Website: crate-barrel
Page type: billing-address
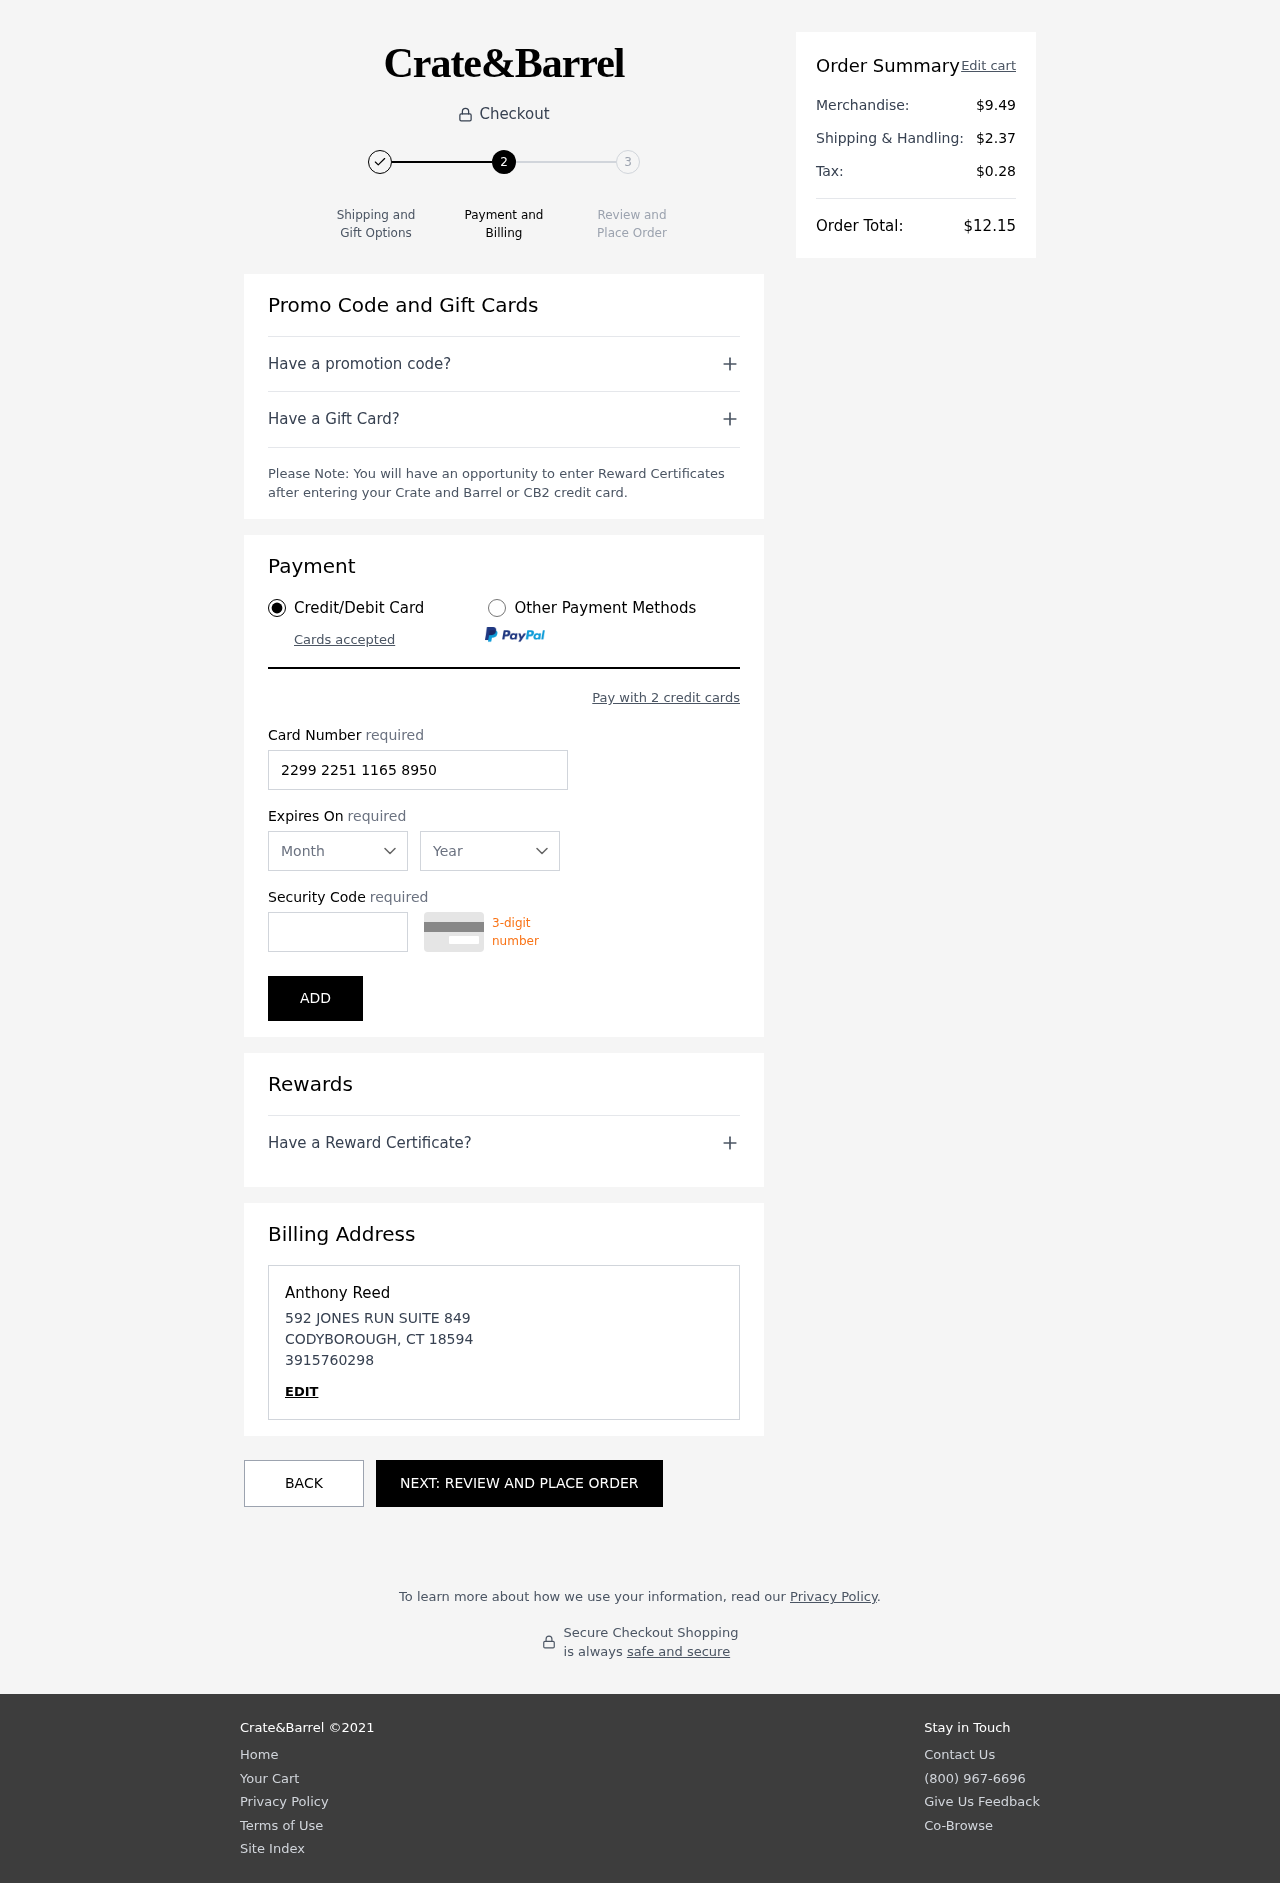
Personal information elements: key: PII_CARD_CVV
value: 270
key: PII_CARD_EXPIRY_MONTH
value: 04
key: PII_CARD_EXPIRY_YEAR
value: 26
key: PII_CARD_NUMBER
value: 2299 2251 1165 8950
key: PII_CITY
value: CODYBOROUGH
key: PII_FULLNAME
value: Anthony Reed
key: PII_PHONE
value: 3915760298
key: PII_POSTCODE
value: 18594
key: PII_STATE_ABBR
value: CT
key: PII_STREET
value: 592 JONES RUN SUITE 849
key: PII_FIRSTNAME
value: Anthony
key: PII_LASTNAME
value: Reed
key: PII_PHONE_LINE
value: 0298
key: PII_PHONE_SUFFIX
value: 0298
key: PII_POSTCODE_FULL
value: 18594
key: PII_PHONE2
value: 3915760298
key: PII_PHONE3
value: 3915760298
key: PII_FULLNAME2
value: Anthony Reed
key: PII_FULLNAME3
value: Anthony Reed
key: PII_FIRSTNAME2
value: Anthony
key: PII_FIRSTNAME3
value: Anthony
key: PII_LASTNAME2
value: Reed
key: PII_LASTNAME3
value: Reed
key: PII_FIRSTNAME_DERIVED
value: Anthony
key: PII_LASTNAME_DERIVED
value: Reed
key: PII_PHONE_NUMERIC
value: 3915760298
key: PII_POSTCODE_NUMERIC
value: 18594
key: PII_PHONE2_NUMERIC
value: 3915760298
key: PII_PHONE3_NUMERIC
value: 3915760298
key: PII_FULLNAME_DERIVED
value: Anthony Reed
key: PII_NAME_FULL_DERIVED
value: Anthony Reed
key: PII_PHONE_DIGITS
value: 3915760298
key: PII_PHONE_LAST4
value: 0298
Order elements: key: ORDER_SUBTOTAL
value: $9.49
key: ORDER_SHIPPING_COST
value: $2.37
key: ORDER_TAX
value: $0.28
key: ORDER_TOTAL
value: $12.15